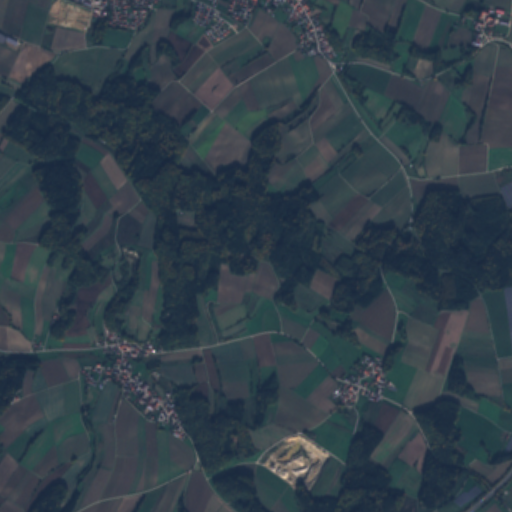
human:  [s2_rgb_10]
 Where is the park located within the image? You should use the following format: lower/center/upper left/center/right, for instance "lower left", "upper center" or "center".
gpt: The park is located in the lower left of the image.
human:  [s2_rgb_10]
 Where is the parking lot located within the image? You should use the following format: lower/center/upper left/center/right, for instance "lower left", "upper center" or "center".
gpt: The parking lot is located in the upper right of the image.
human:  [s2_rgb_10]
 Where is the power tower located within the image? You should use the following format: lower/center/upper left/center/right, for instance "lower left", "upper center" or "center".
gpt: The power tower is located in the upper of the image.
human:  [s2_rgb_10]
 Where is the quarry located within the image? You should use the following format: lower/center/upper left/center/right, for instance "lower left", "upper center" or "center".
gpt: The quarry is located in the lower center of the image.
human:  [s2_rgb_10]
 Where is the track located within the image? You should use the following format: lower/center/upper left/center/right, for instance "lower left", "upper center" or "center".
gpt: There is no track in the image.